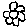
Label: flower